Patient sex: F
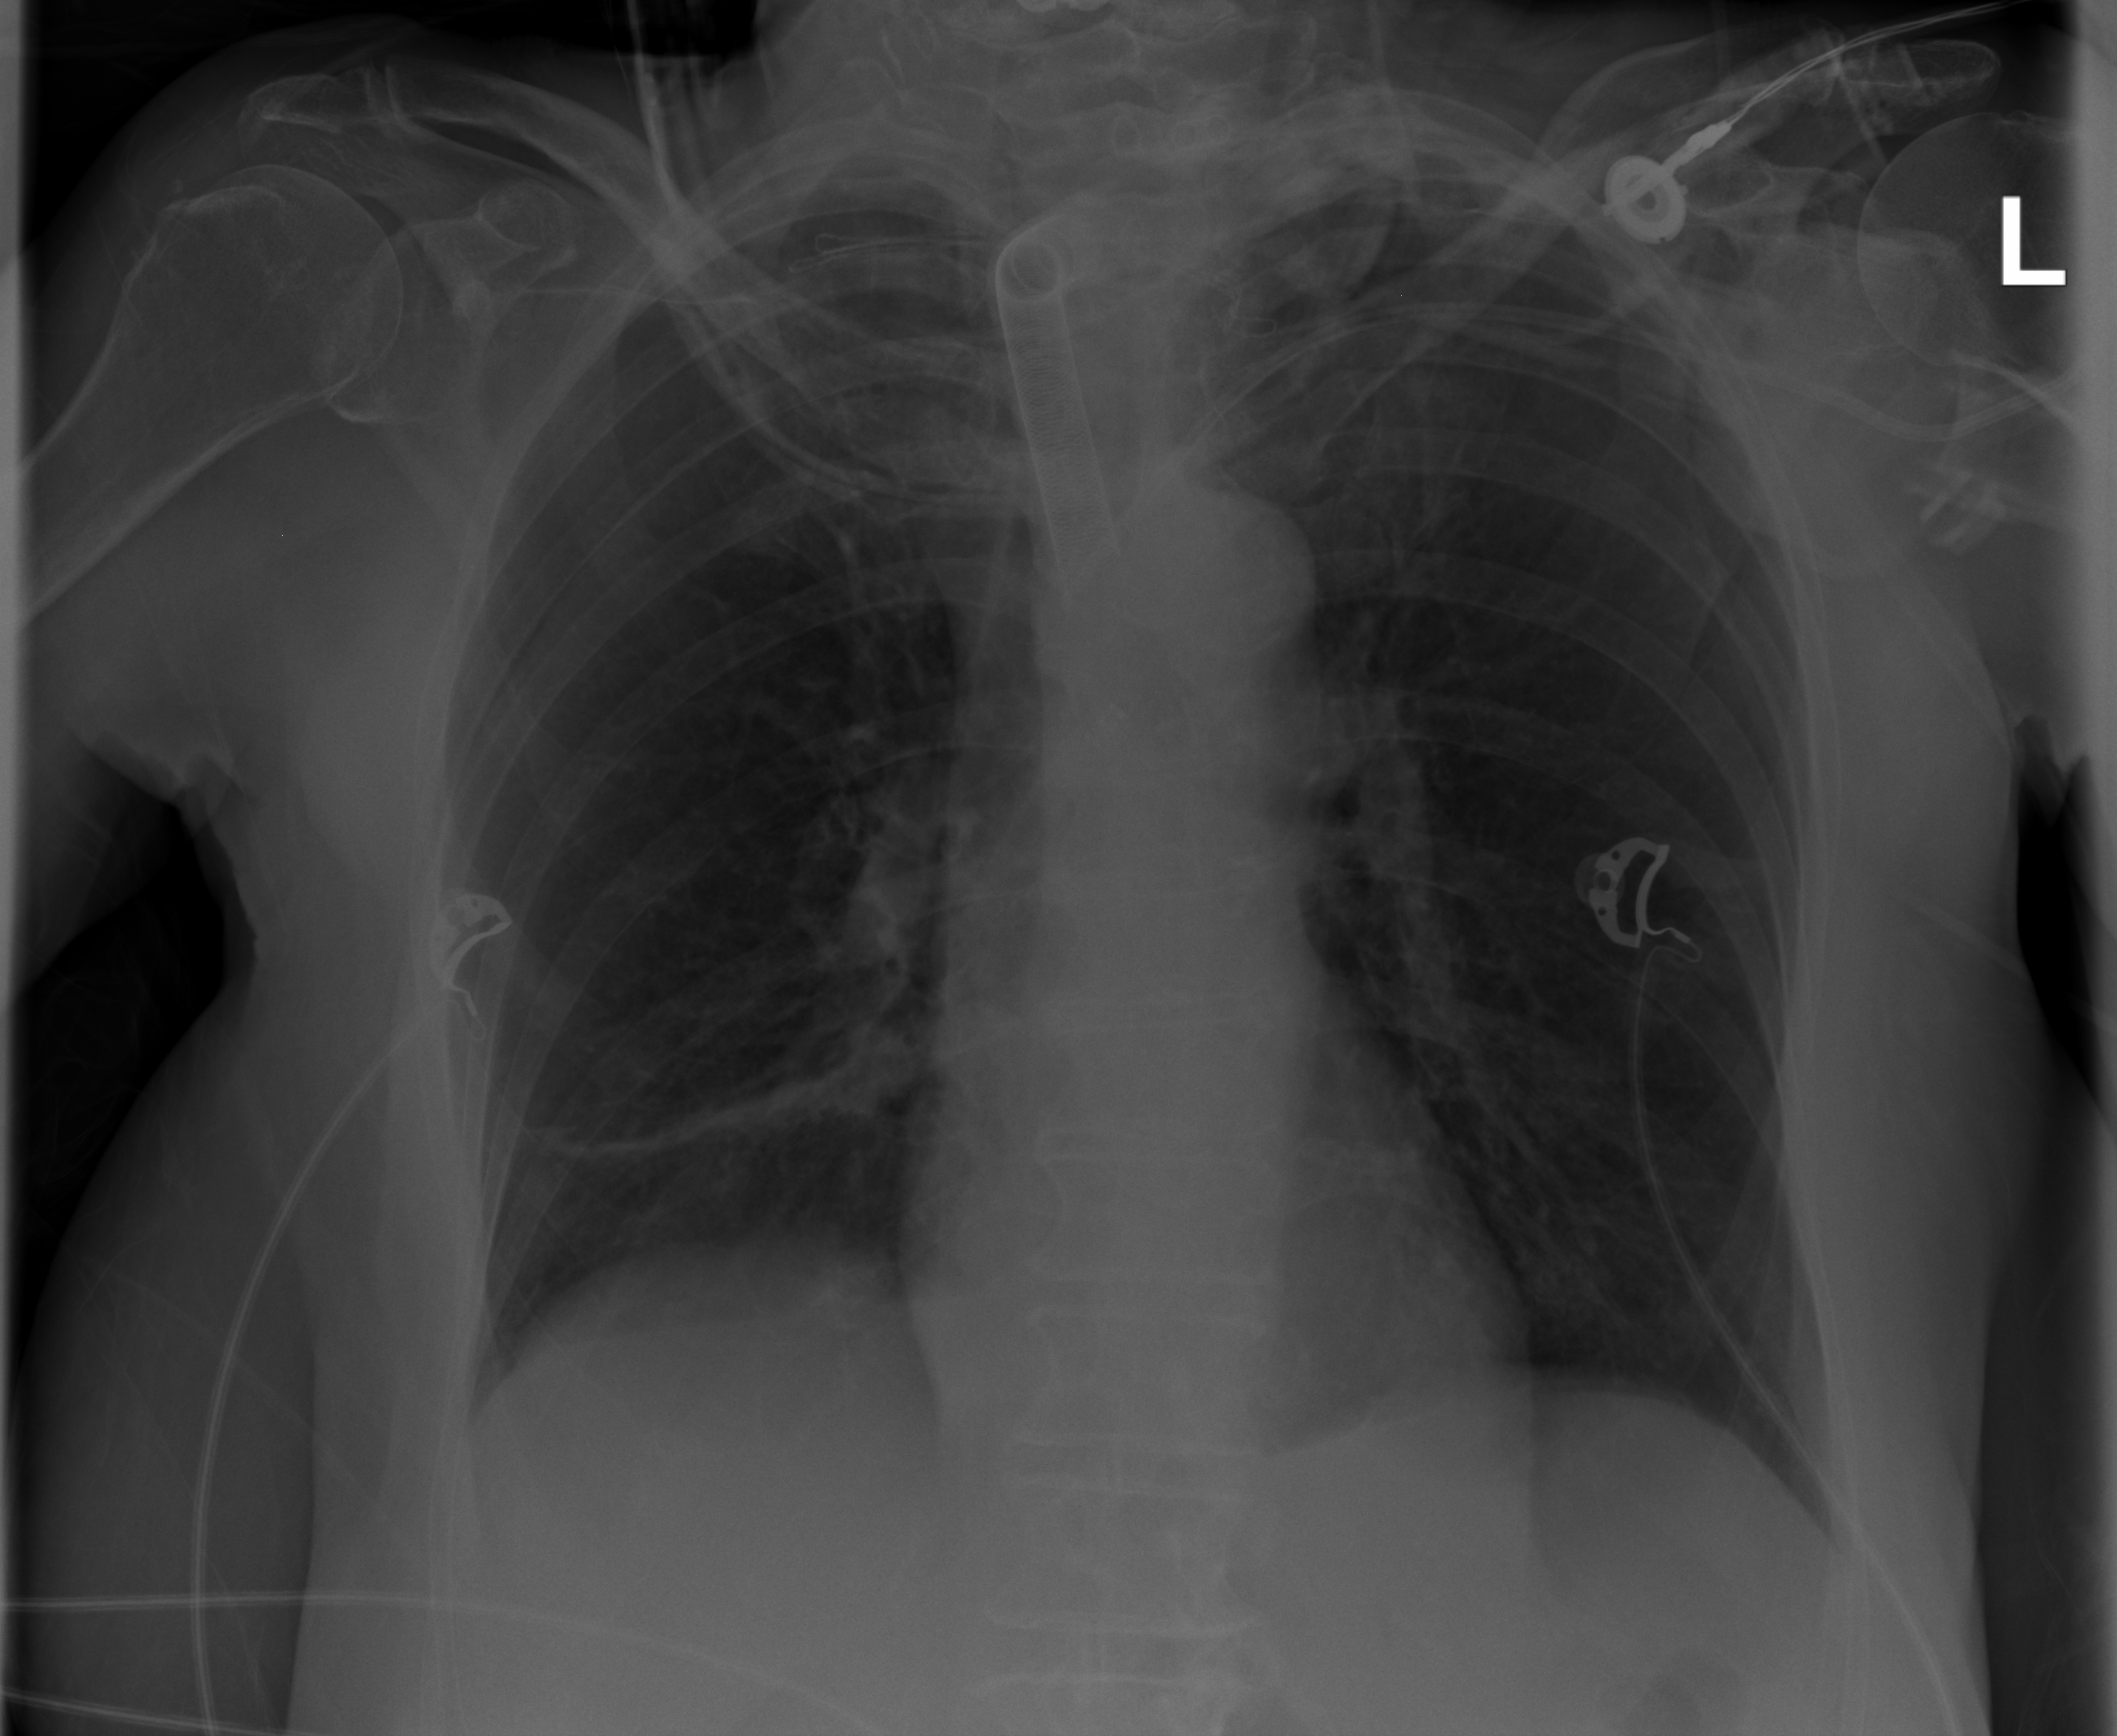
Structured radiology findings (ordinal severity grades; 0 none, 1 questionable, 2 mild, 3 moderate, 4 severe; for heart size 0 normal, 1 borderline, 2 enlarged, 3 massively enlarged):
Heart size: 0
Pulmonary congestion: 0
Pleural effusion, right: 1
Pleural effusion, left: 0
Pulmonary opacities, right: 0
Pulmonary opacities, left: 0
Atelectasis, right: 2
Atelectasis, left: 0